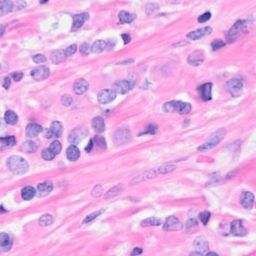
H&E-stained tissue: Breast